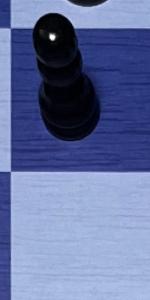
Label: Empty